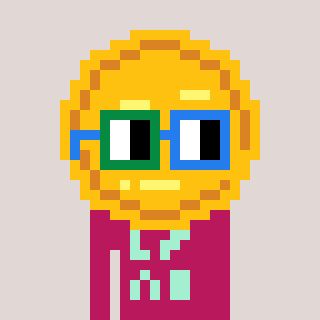
a pixel art character with square green and blue glasses, a medal-shaped head and a darkpink-colored body on a warm background